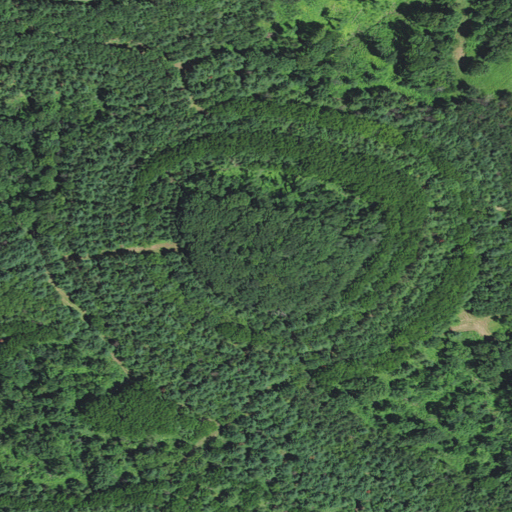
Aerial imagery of mountain in Wisconsin named Walek Knob containing mixed forest, deciduous forest, evergreen forest, open development, and cultivated crops